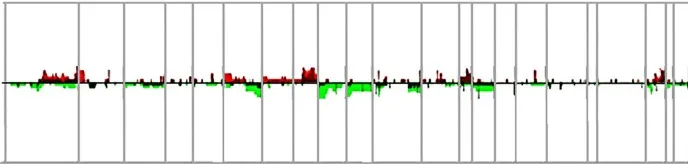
Summary of genomic profiles of four different samples from the case. Samples correspond to the meningeal melanoma at diagnosis and its three further recurrences with their chromosomal alterations. The recurrence of CNAs across the samples in segmented data (y-axis) is plotted for each probe (4) evenly aligned along the x-axis in chromosomal order. The percentage of samples harboring gains, amplifications, losses, and deletions for each locus is depicted according to the following scheme: dark red (gains with a log2 ratio > = 0.15) and green (loss with a log2 ratio < = -0.15) and are plotted along with bright red (amplifications with a log2 ratio >= 0.4) and bright green (deletions with log2 ratio <=-0.4).
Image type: chart (chart)